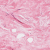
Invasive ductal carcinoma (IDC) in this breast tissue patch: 0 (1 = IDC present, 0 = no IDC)